Field crop: maize
Growth stage: 1
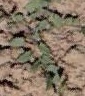
Species: convolvulus